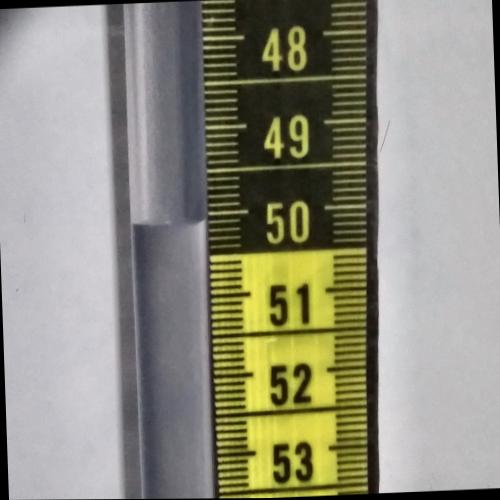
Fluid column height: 50.1 cm